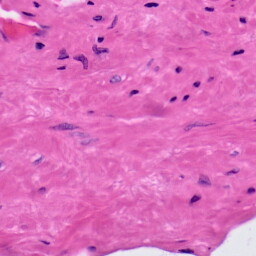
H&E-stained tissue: Prostate